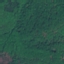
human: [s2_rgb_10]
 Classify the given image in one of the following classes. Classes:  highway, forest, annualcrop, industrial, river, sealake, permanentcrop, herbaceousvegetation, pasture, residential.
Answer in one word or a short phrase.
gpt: Forest